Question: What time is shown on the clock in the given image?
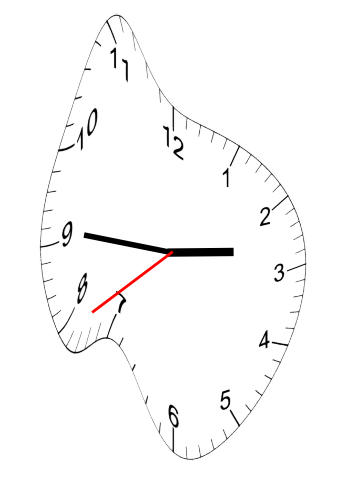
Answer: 02:45:39